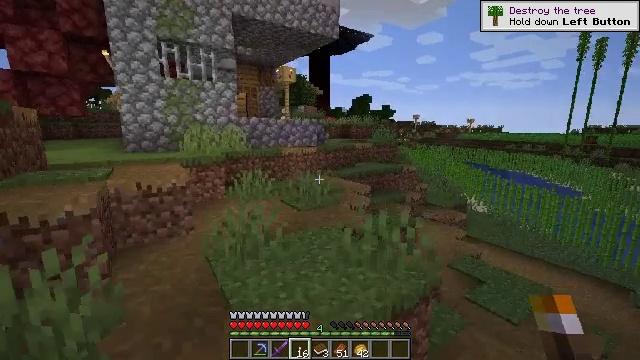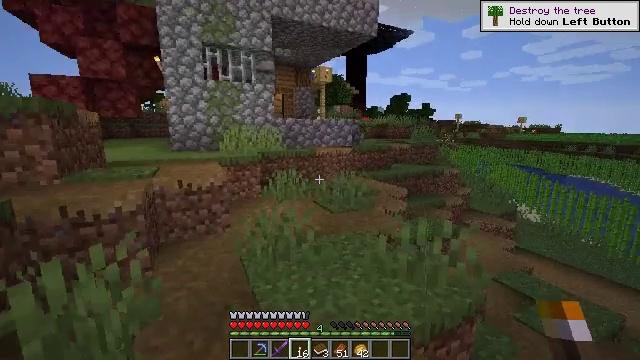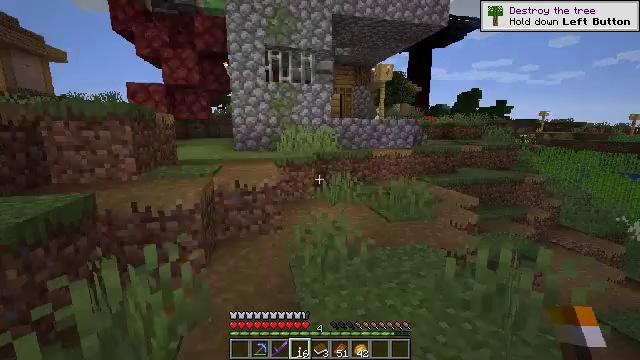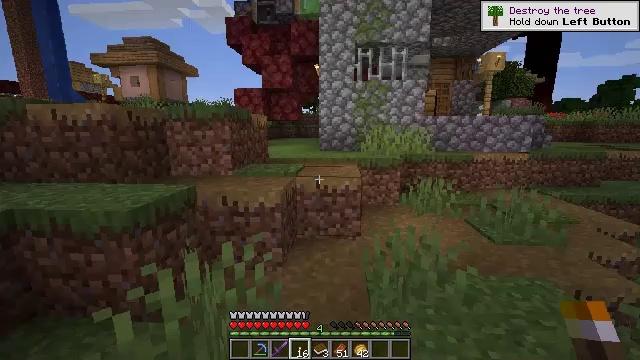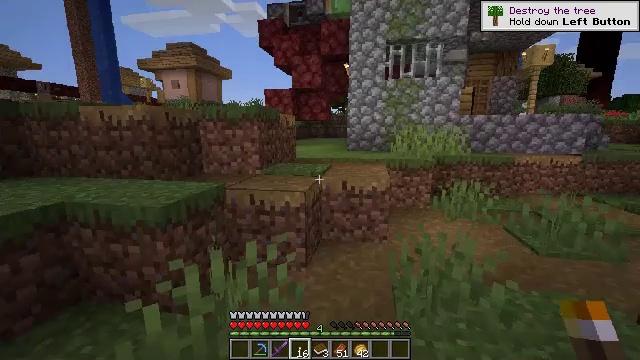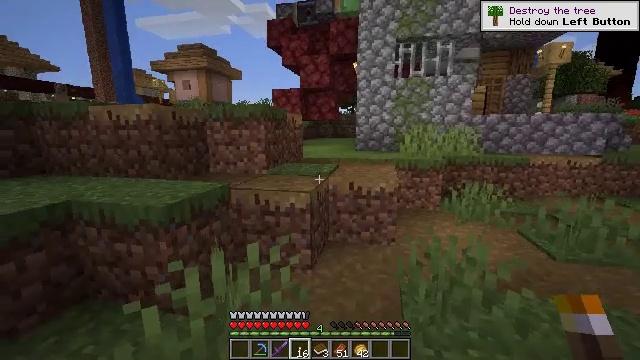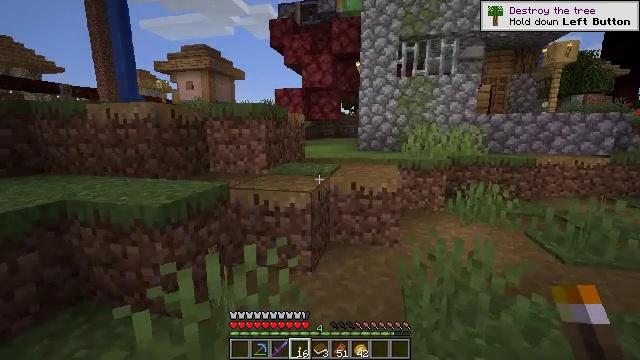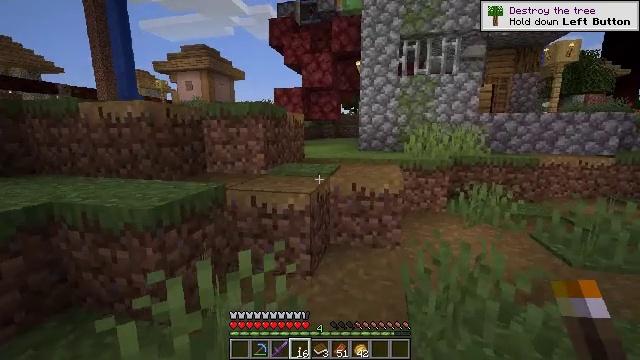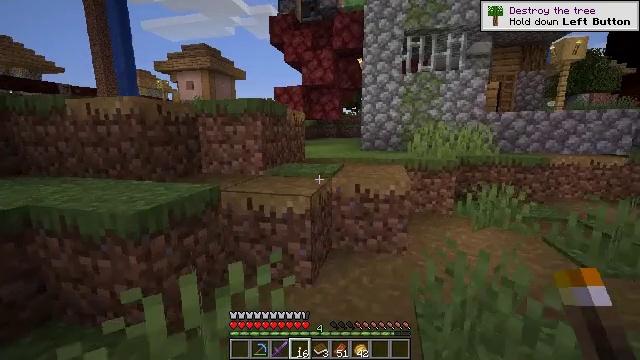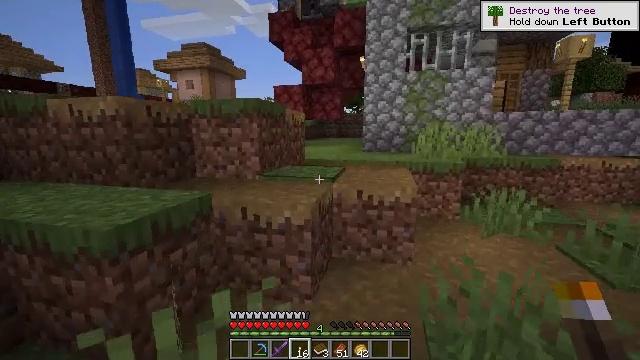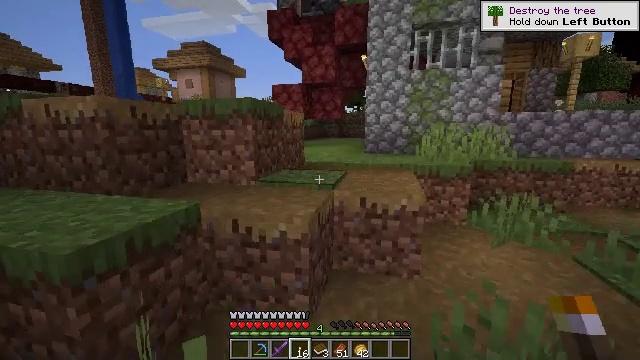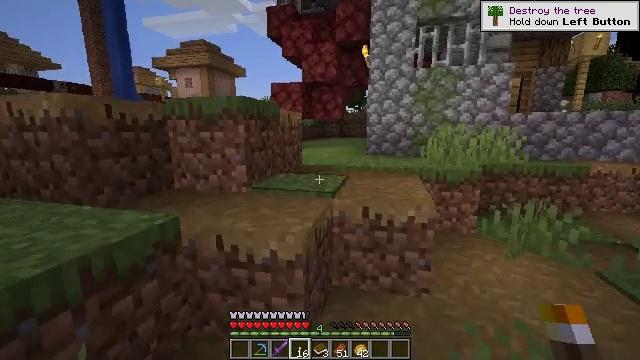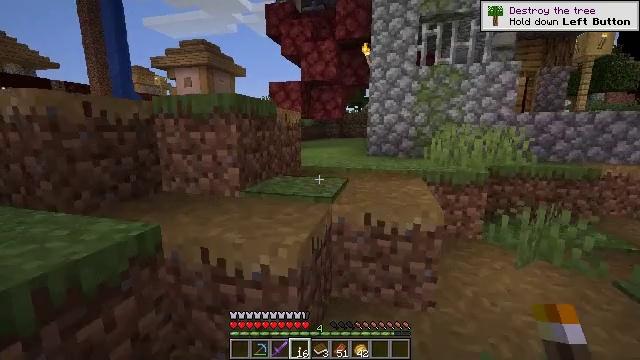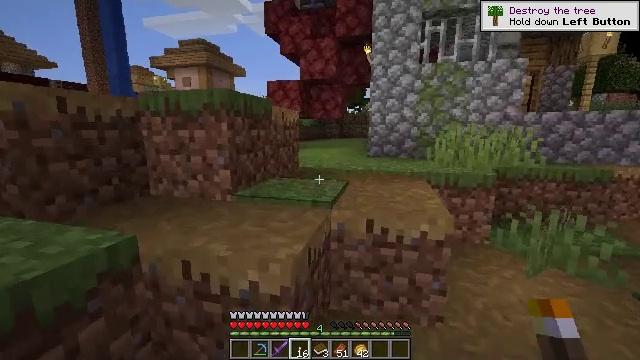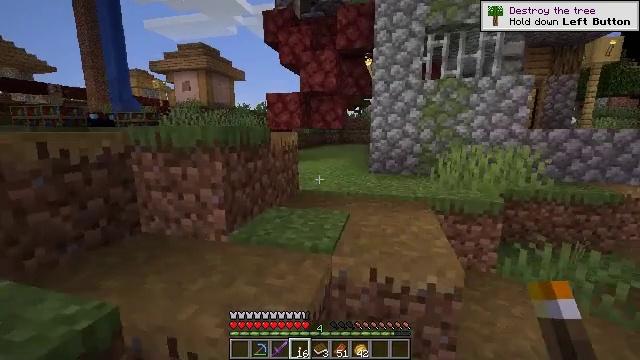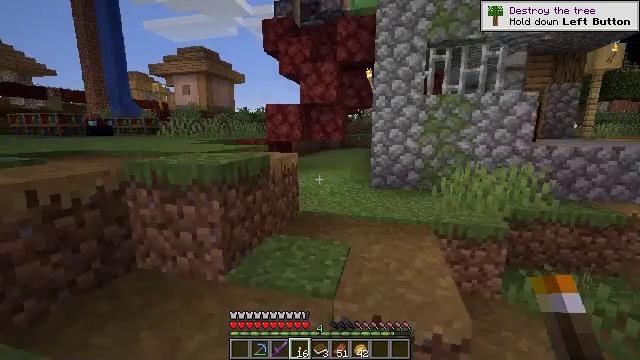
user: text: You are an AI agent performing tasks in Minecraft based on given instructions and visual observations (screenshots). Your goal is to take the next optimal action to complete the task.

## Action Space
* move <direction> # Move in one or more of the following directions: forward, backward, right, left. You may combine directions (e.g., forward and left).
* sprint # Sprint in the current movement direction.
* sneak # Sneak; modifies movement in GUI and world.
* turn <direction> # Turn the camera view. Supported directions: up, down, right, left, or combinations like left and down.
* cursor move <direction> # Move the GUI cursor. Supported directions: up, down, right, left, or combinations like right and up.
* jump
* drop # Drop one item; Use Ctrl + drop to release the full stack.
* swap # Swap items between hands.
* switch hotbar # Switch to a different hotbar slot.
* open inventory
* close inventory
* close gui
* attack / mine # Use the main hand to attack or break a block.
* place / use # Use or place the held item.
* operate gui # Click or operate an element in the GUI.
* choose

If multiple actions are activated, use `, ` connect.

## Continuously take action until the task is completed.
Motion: motion action
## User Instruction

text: Open a crafting table to get gold nugget.
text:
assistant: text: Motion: move forward, turn left
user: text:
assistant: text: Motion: move forward, turn left
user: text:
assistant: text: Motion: move forward, turn left
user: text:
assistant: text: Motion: turn left
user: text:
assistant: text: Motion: turn left
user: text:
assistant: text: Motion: move forward
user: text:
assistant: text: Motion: move forward
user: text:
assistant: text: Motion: move forward
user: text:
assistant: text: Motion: move forward
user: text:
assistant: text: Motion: move forward
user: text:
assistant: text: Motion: move forward
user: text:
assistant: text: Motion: move forward
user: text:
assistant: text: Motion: move forward
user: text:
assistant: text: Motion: move forward, jump
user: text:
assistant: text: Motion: move forward, jump
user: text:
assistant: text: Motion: move forward, jump
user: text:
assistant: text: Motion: move forward, jump
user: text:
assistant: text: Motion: move forward
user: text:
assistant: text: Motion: move forward
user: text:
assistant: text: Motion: move forward
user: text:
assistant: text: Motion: move forward
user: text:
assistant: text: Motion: move forward
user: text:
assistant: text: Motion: move forward
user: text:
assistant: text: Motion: move forward
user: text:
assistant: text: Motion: move forward
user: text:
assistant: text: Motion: move forward, turn right
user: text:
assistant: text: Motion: move forward, turn right
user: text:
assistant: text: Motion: move forward, turn right
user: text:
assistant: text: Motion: move forward, turn right
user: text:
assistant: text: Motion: move forward, turn right